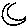
Label: moon